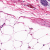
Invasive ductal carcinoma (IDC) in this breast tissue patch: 0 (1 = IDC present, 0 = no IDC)